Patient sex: M
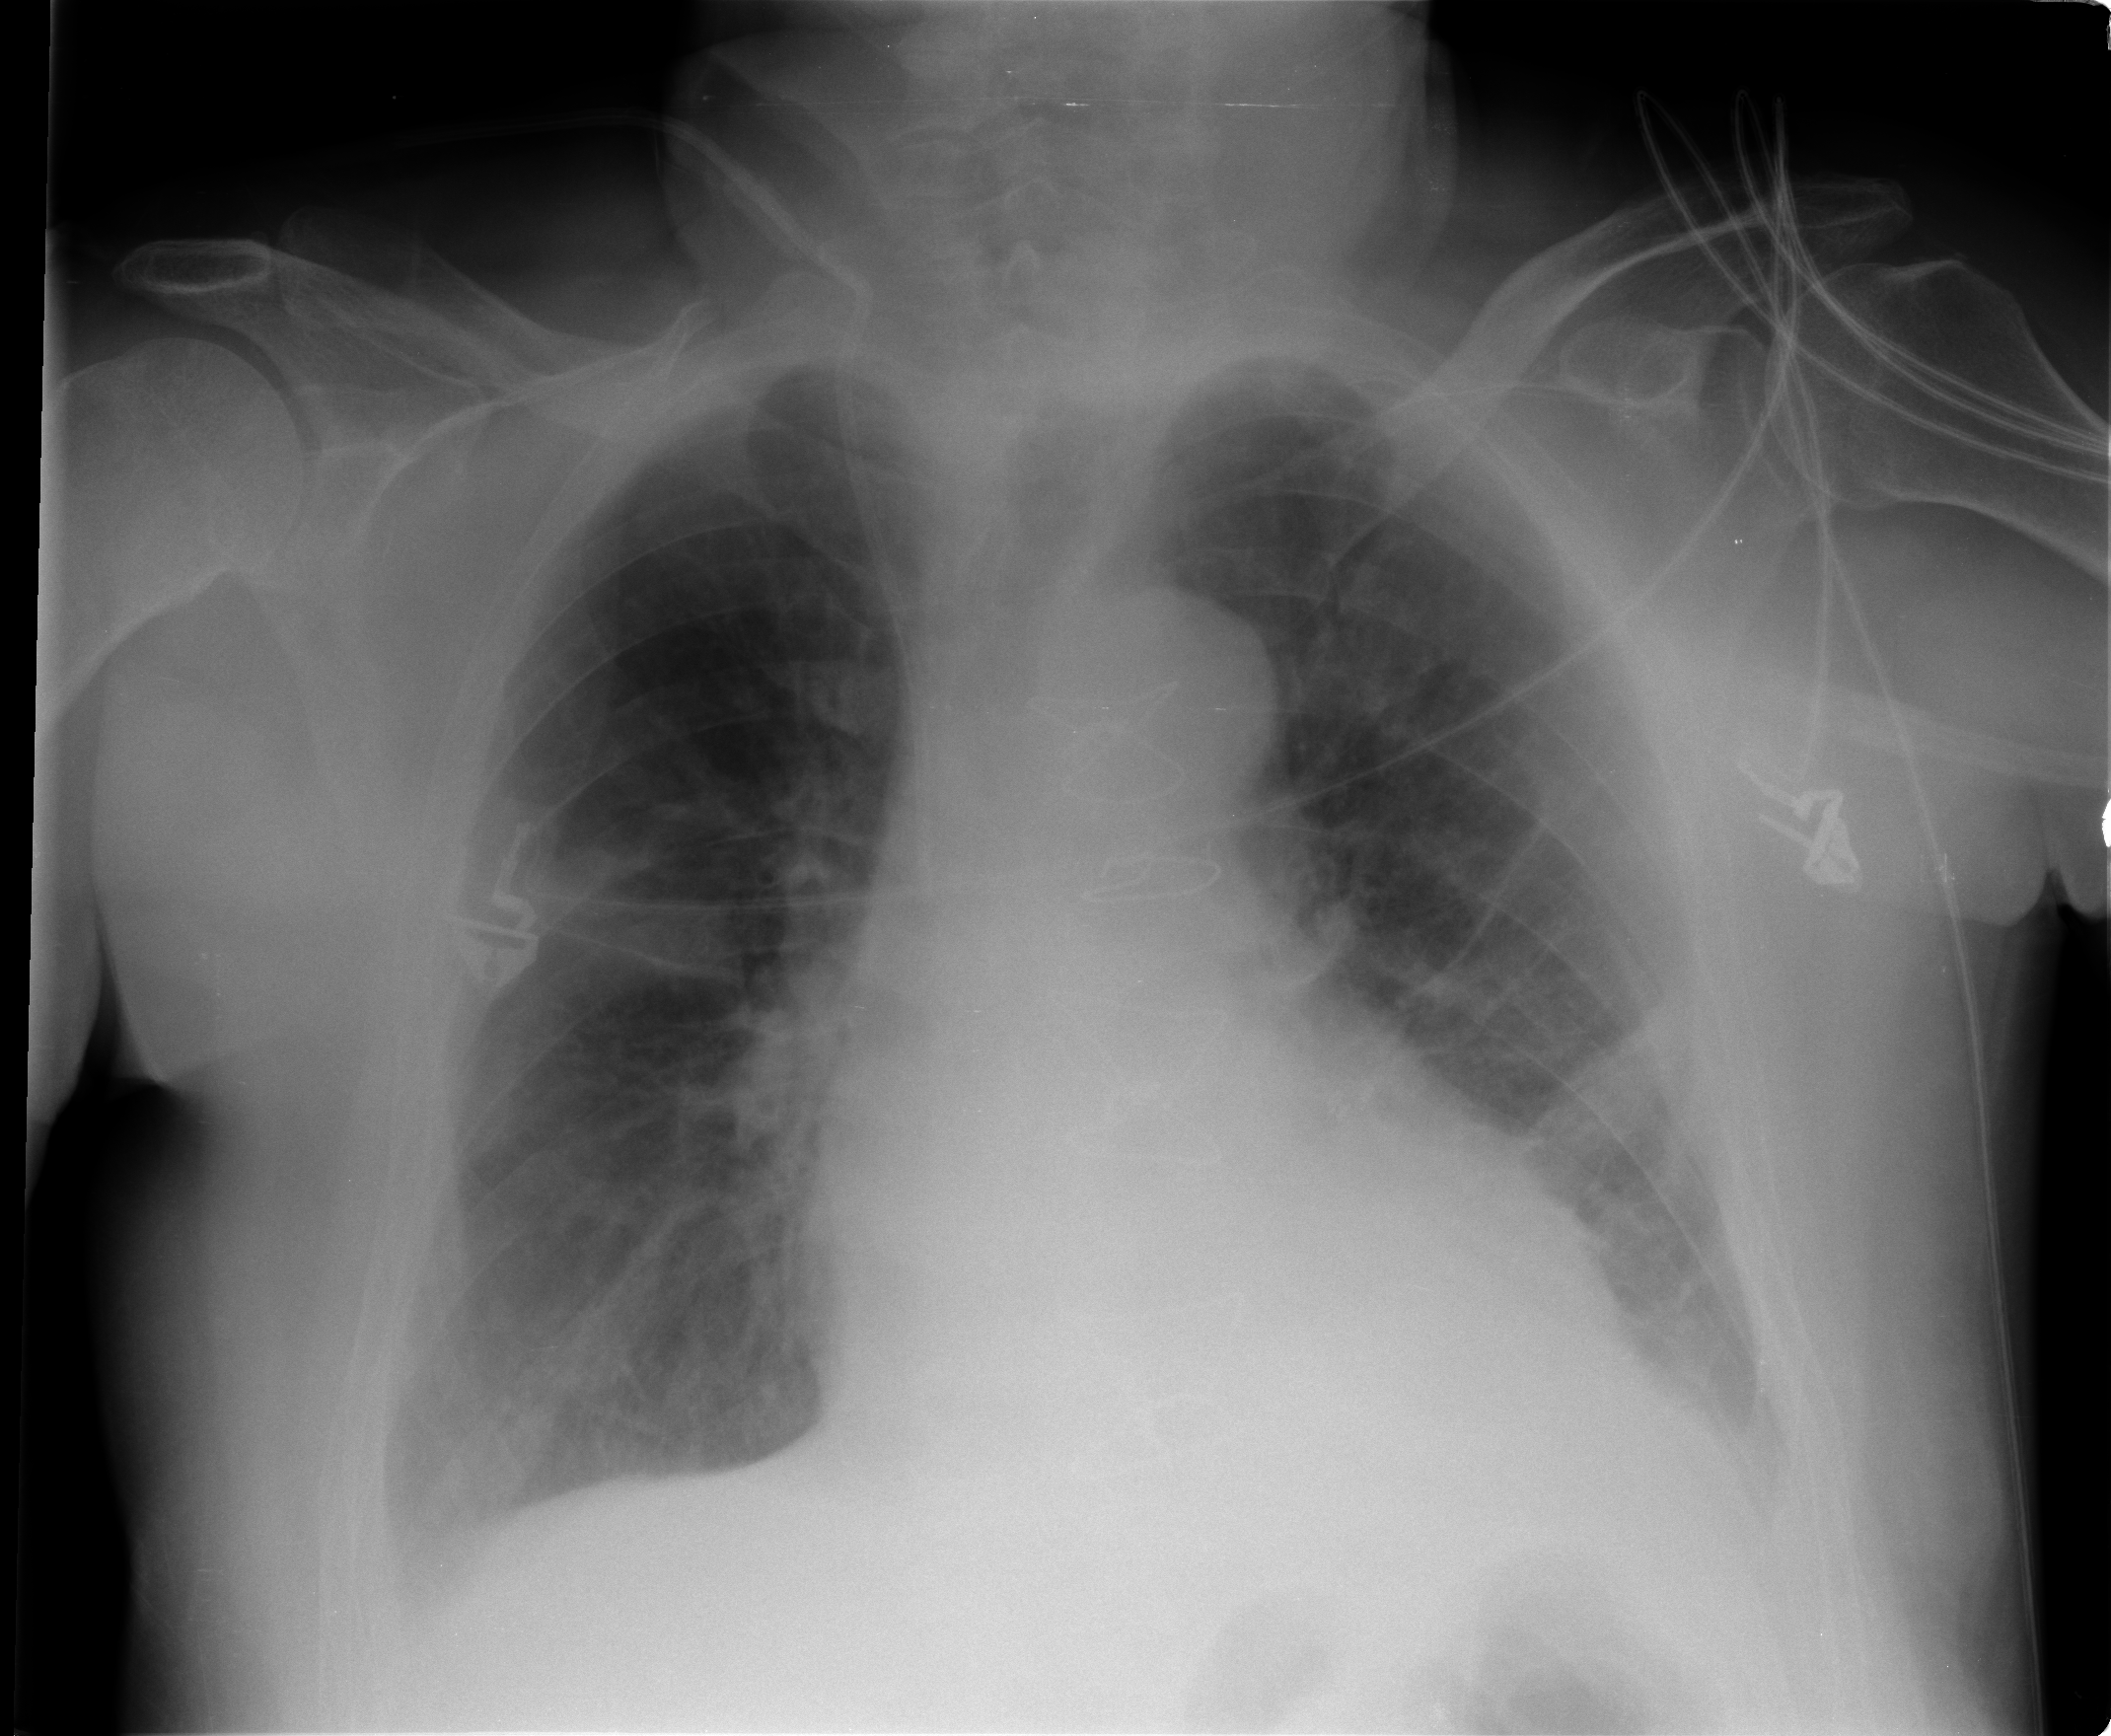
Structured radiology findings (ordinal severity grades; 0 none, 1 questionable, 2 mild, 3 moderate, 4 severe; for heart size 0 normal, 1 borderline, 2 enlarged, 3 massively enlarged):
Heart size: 2
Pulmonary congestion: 2
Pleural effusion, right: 1
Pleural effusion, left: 2
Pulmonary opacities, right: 2
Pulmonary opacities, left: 2
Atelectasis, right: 2
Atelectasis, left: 2